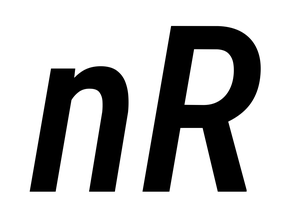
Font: Roboto-Italic_Condensed_Medium_Italic